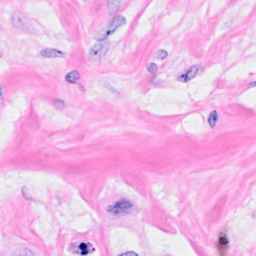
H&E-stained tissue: Breast